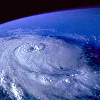
Label: cloud